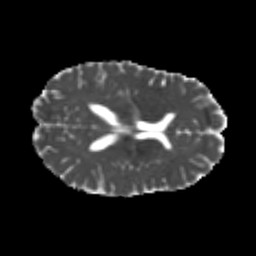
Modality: MD
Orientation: axial
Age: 22
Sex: female
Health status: healthy
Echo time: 0.074 s